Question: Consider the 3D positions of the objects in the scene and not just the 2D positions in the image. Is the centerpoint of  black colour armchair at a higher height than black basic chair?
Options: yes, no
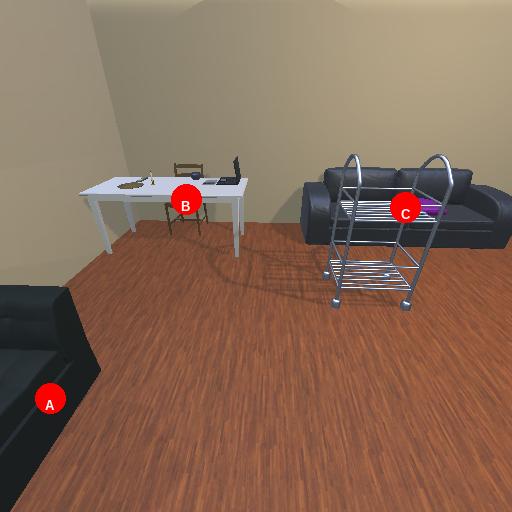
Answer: yes